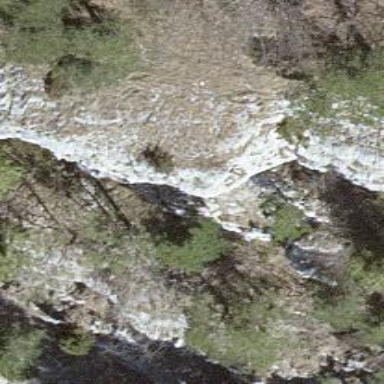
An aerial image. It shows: Cliff in nature.